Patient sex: F
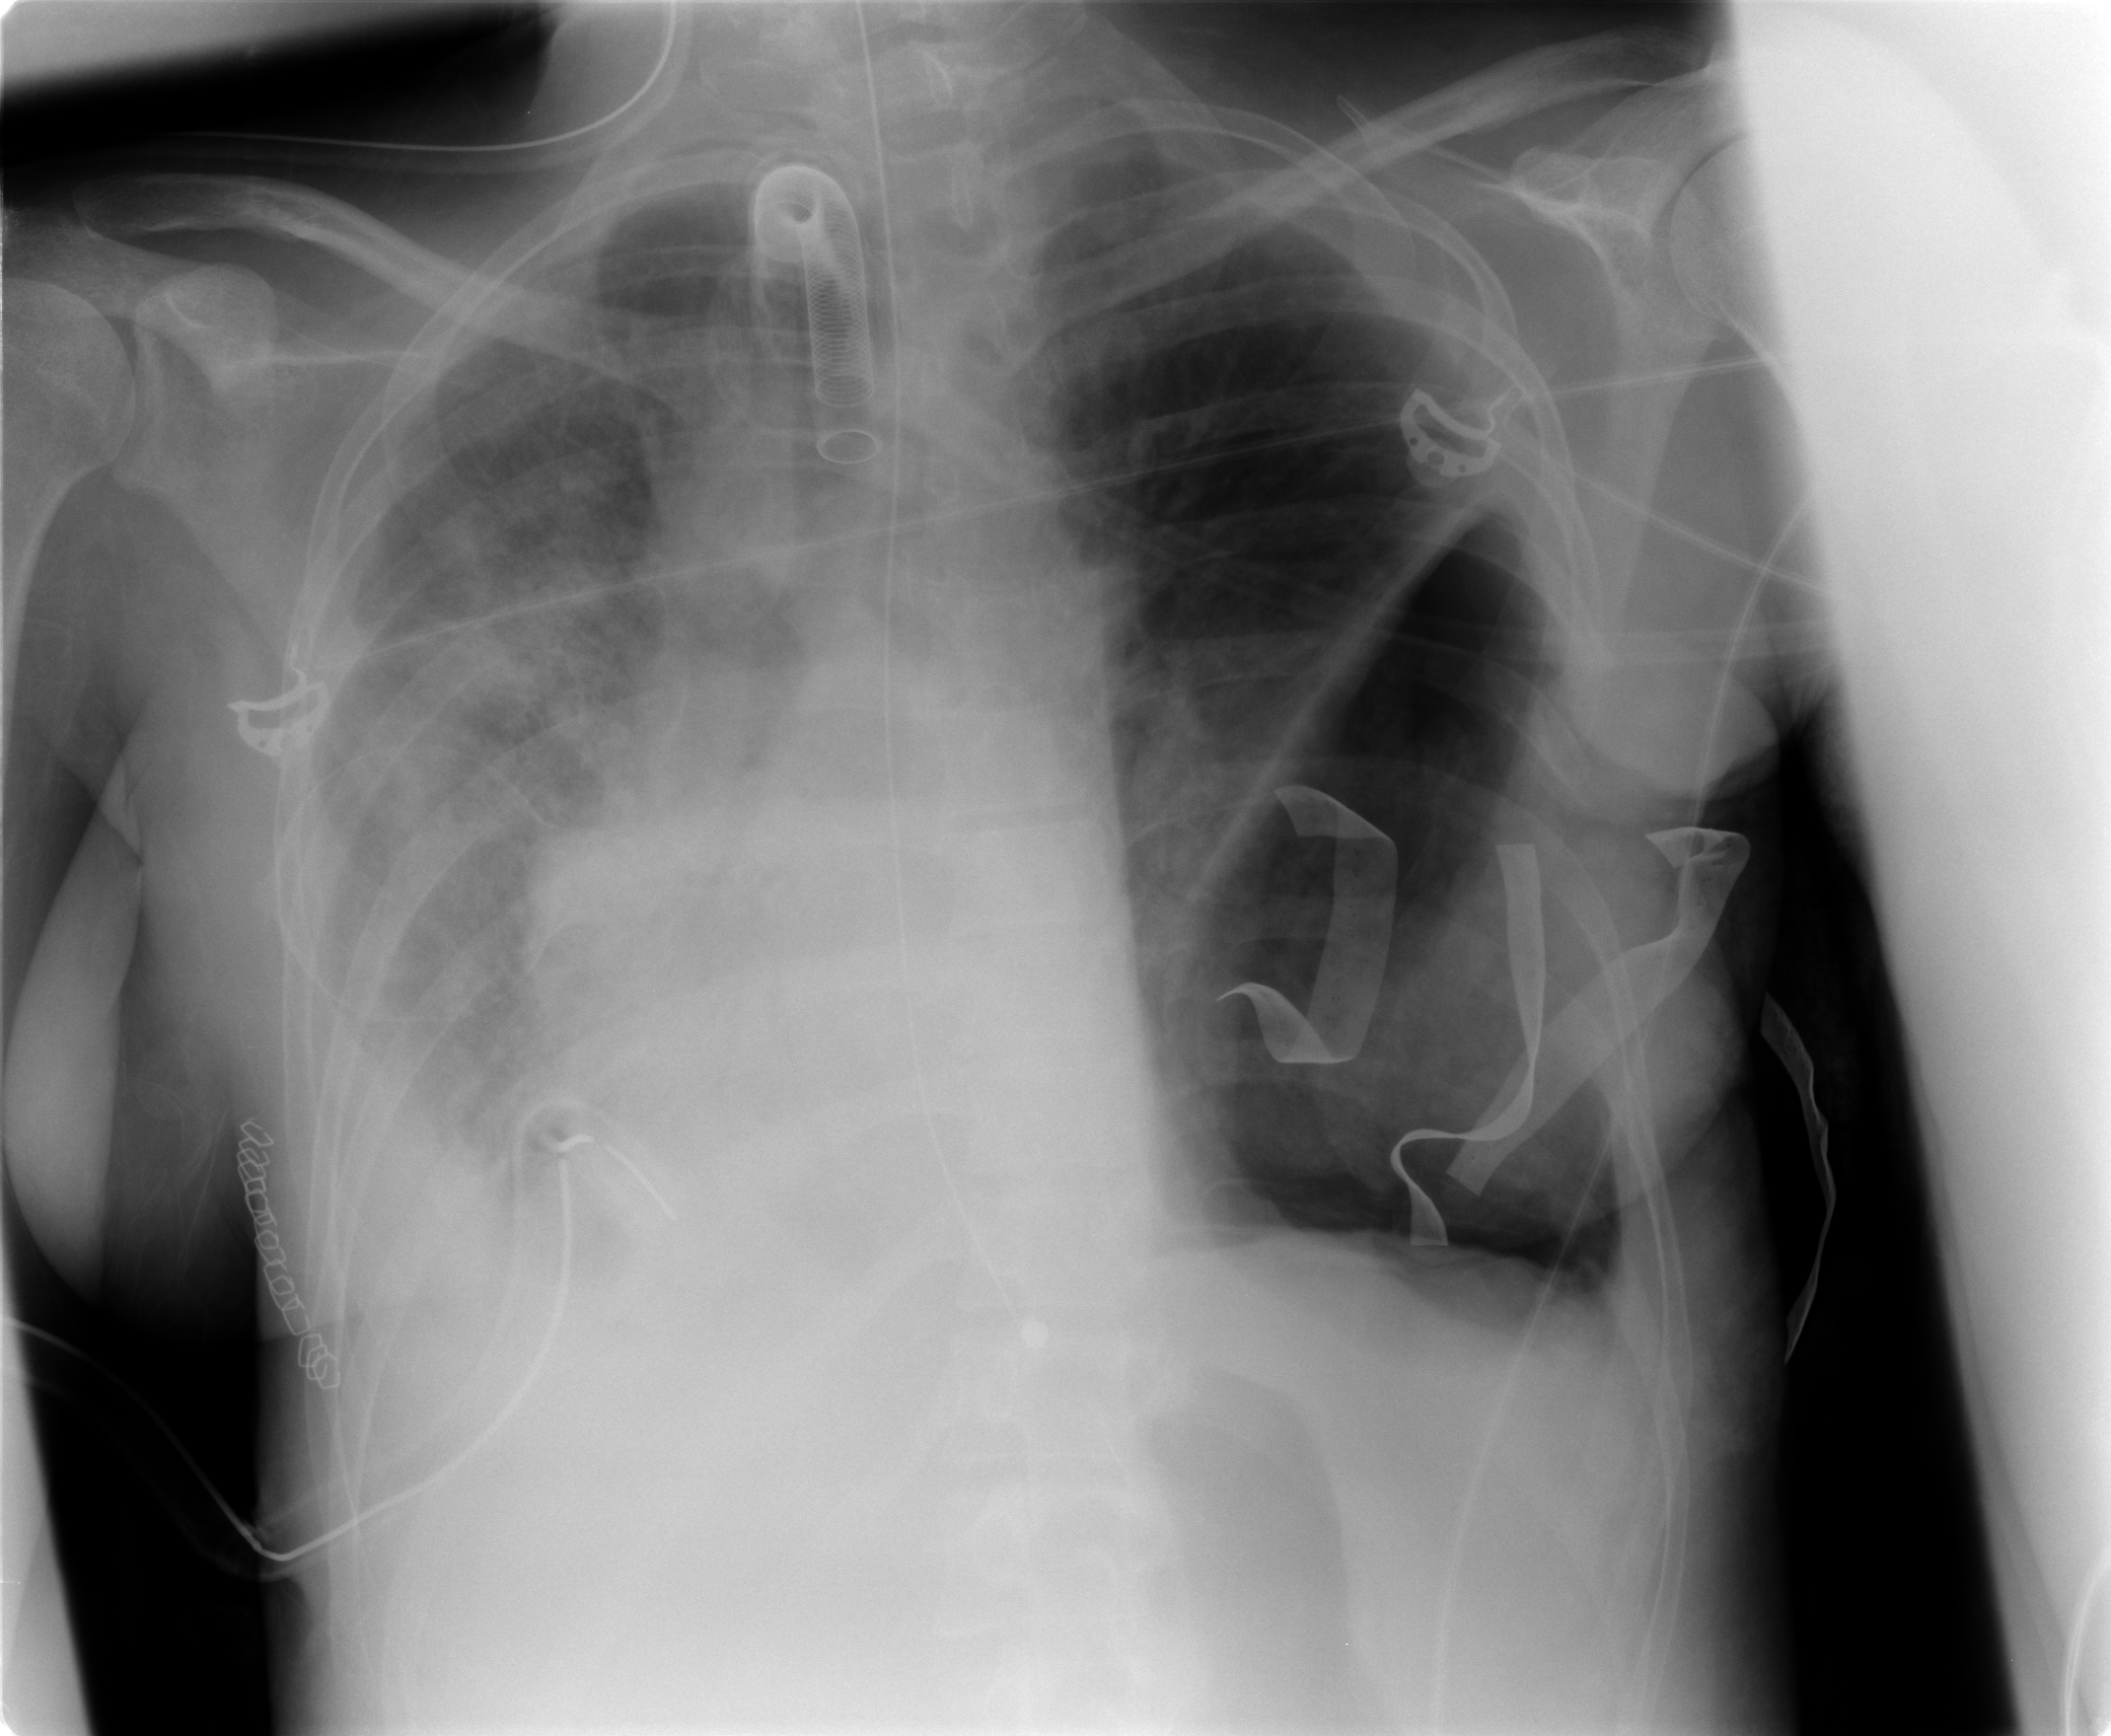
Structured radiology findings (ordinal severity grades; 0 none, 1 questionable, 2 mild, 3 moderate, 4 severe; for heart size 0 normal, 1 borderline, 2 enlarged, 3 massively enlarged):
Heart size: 0
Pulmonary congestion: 2
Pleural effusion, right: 2
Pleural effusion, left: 1
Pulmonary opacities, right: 3
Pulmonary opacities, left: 2
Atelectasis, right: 3
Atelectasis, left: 2